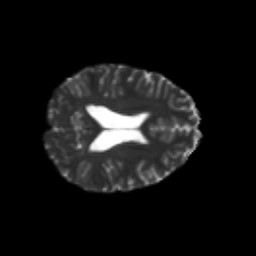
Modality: T2w
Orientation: axial
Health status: healthy
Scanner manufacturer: philips
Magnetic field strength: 3 T
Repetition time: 6.964 s
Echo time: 0.092 s